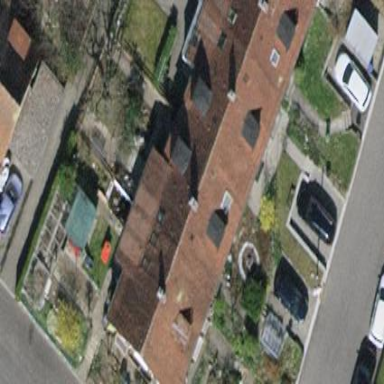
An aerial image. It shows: Terrace building.